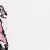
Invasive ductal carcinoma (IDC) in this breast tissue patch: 0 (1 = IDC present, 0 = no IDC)